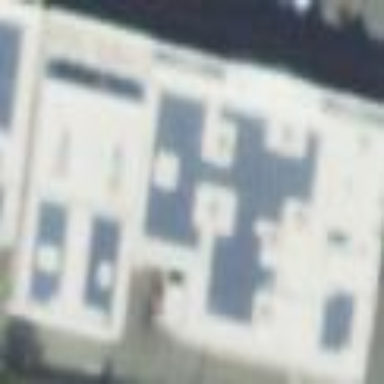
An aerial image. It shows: Mall building.